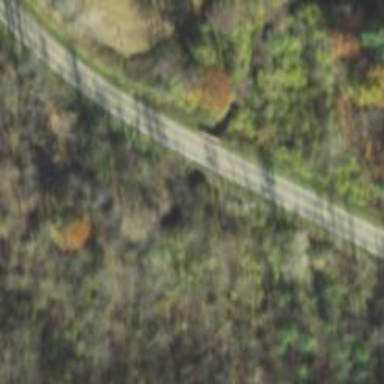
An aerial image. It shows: Abandoned railway bridge over tertiary road.